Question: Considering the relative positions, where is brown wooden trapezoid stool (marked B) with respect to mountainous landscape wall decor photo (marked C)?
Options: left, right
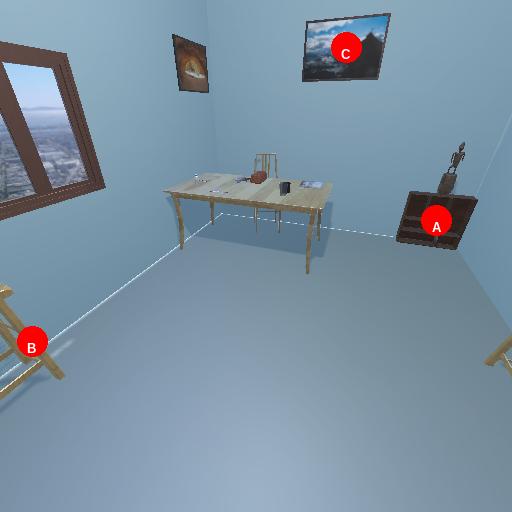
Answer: left